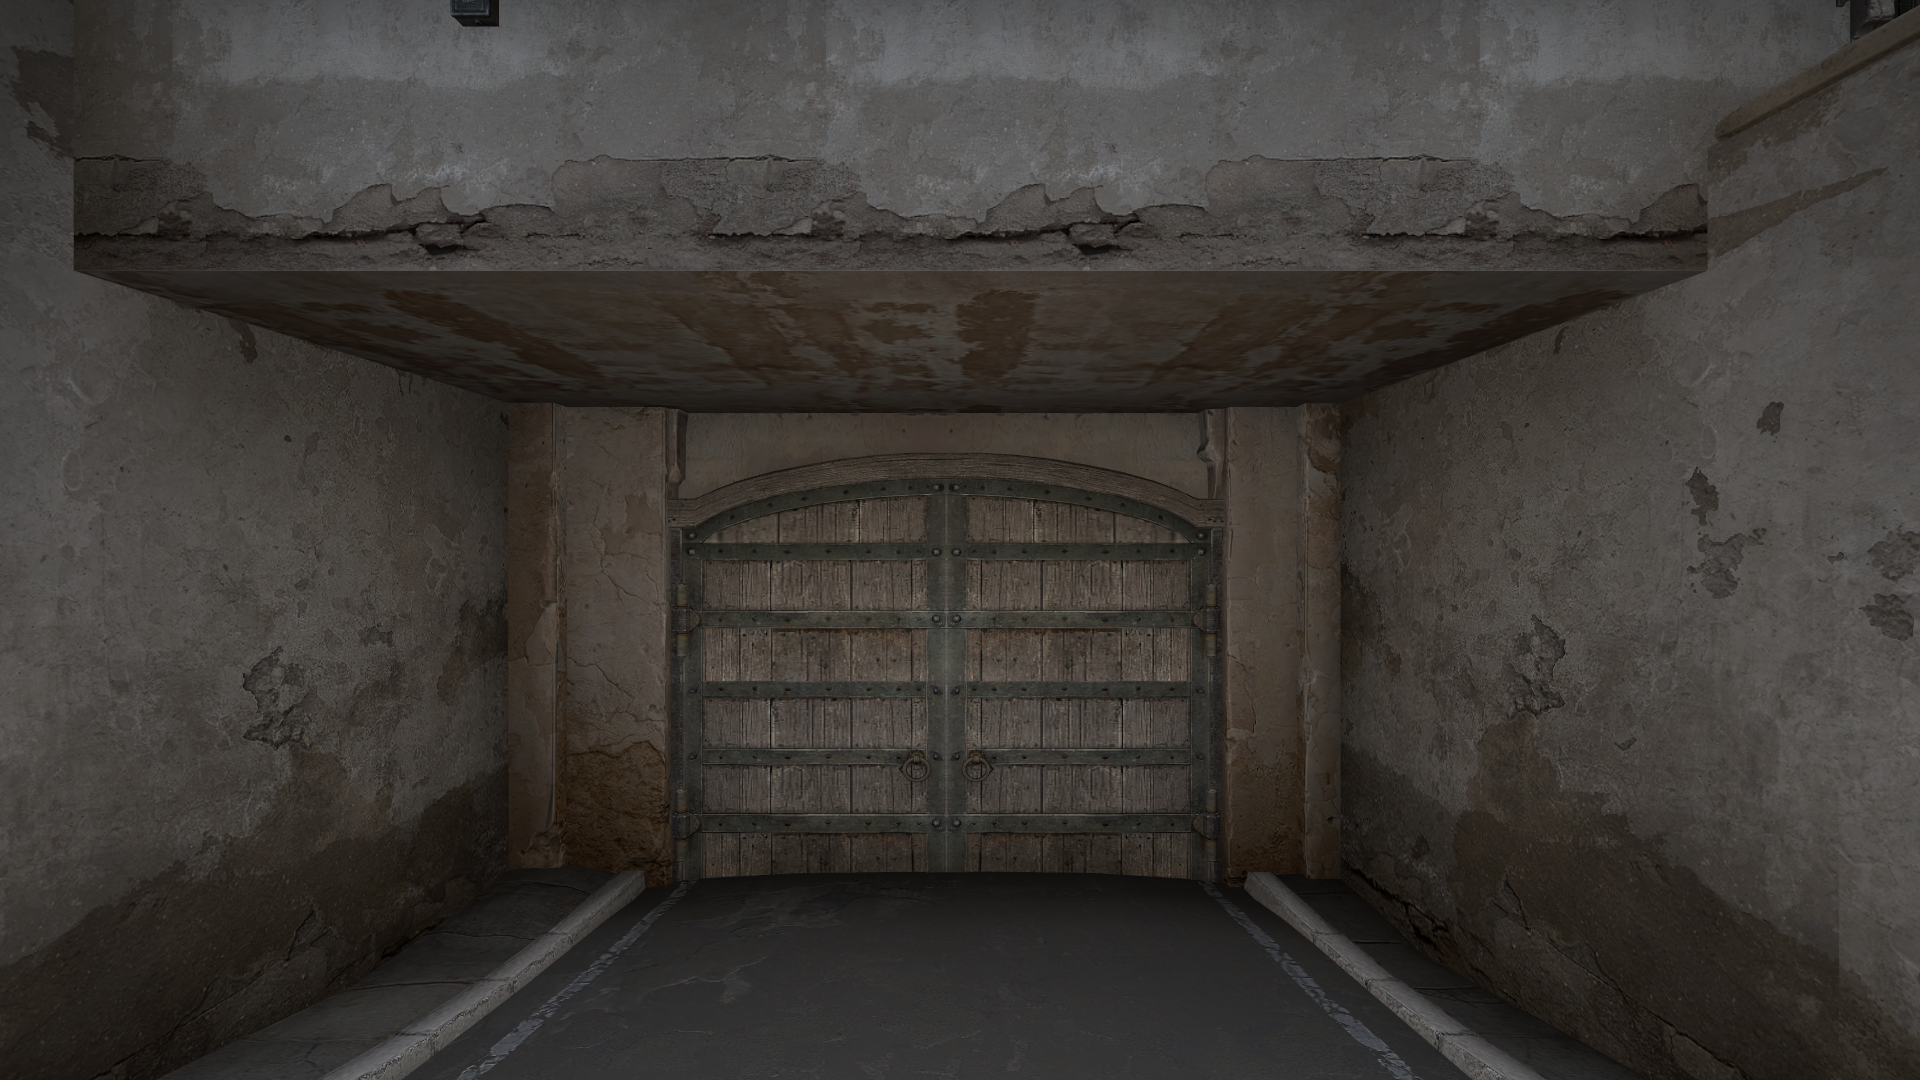
Map: de_dust2